Field crop: maize
Growth stage: 1
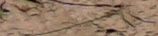
Species: lolium